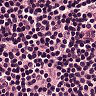
Metastatic tissue present: no